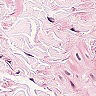
Metastatic tissue present: no